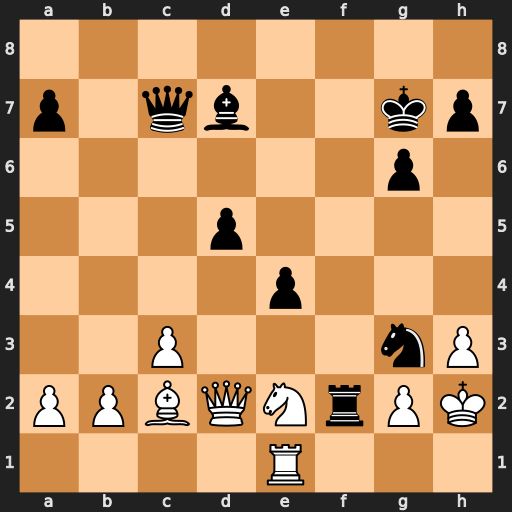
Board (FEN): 8/p1qb2kp/6p1/3p4/4p3/2P3nP/PPBQNrPK/4R3
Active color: w
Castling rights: -
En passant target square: -
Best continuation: Qd4+ Rf6 Nxg3